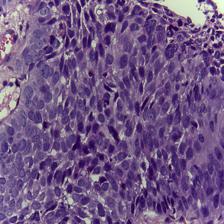
Diagnosis: OSCC